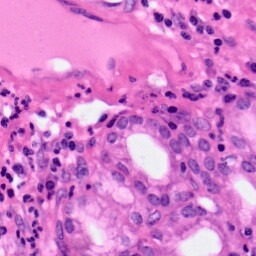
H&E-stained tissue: Pancreatic